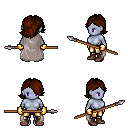
a pixel art fantasy rpg character, female body template, dark elf, purple skin, gray cape, gold greaves, brown swoop hairstyle, gold gloves, maroon shoes, spear, four views (front, back, left, right), 2x2 character sprite sheet, small pixel art, hard edges, no anti-aliasing